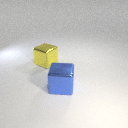
large yellow metal cube behind large blue metal cube